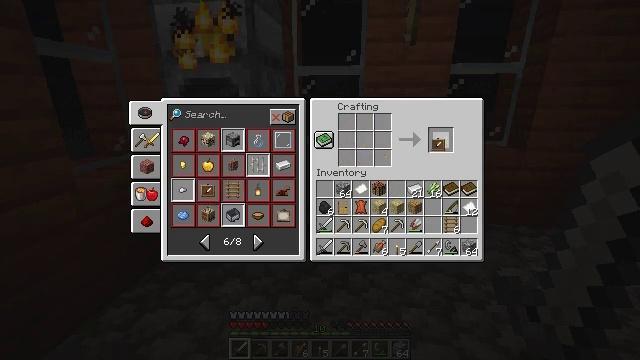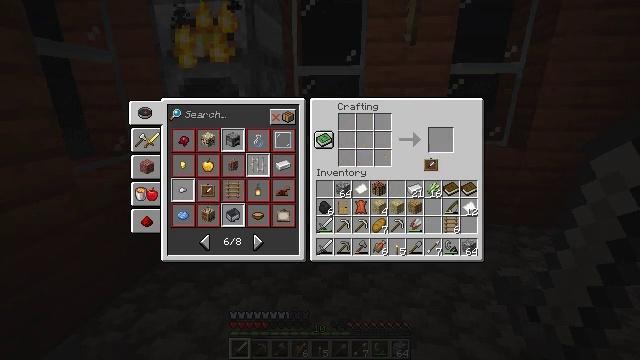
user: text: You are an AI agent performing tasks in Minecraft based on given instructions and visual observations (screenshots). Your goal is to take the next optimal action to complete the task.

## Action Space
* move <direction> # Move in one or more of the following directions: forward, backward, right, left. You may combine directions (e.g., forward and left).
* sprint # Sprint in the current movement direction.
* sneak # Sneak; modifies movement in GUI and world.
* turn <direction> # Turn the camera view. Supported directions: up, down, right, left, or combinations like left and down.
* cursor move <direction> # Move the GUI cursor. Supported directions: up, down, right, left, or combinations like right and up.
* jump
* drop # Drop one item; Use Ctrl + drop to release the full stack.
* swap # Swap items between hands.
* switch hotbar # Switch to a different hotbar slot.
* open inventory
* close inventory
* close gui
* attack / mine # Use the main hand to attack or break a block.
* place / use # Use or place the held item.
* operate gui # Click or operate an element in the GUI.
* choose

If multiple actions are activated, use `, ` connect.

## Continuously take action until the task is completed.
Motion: motion action
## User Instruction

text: Produce an item frame by crafting it with sticks and leather.
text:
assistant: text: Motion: turn left and down
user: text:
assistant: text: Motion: no_op